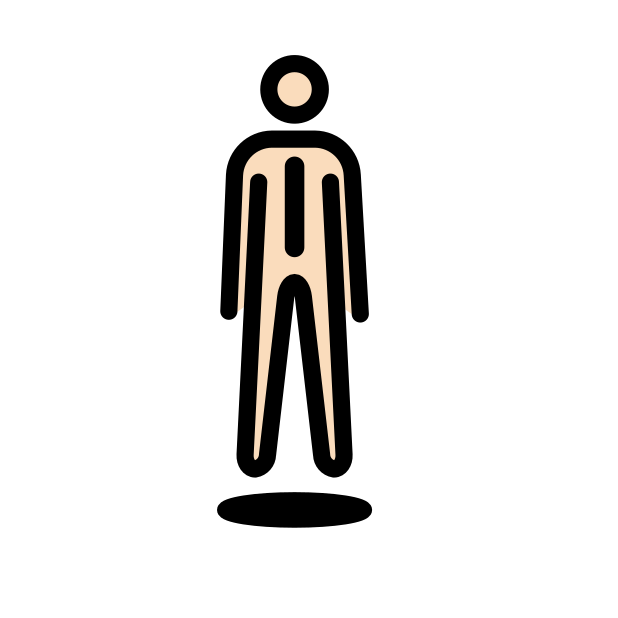
person in suit levitating: light skin tone